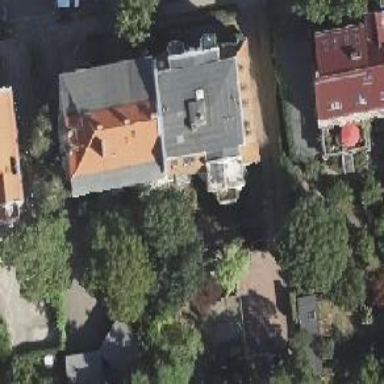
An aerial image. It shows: Unique apartment building with quadruple saltbox roof shape.